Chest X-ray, PA view. Patient: 51 years old, sex M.
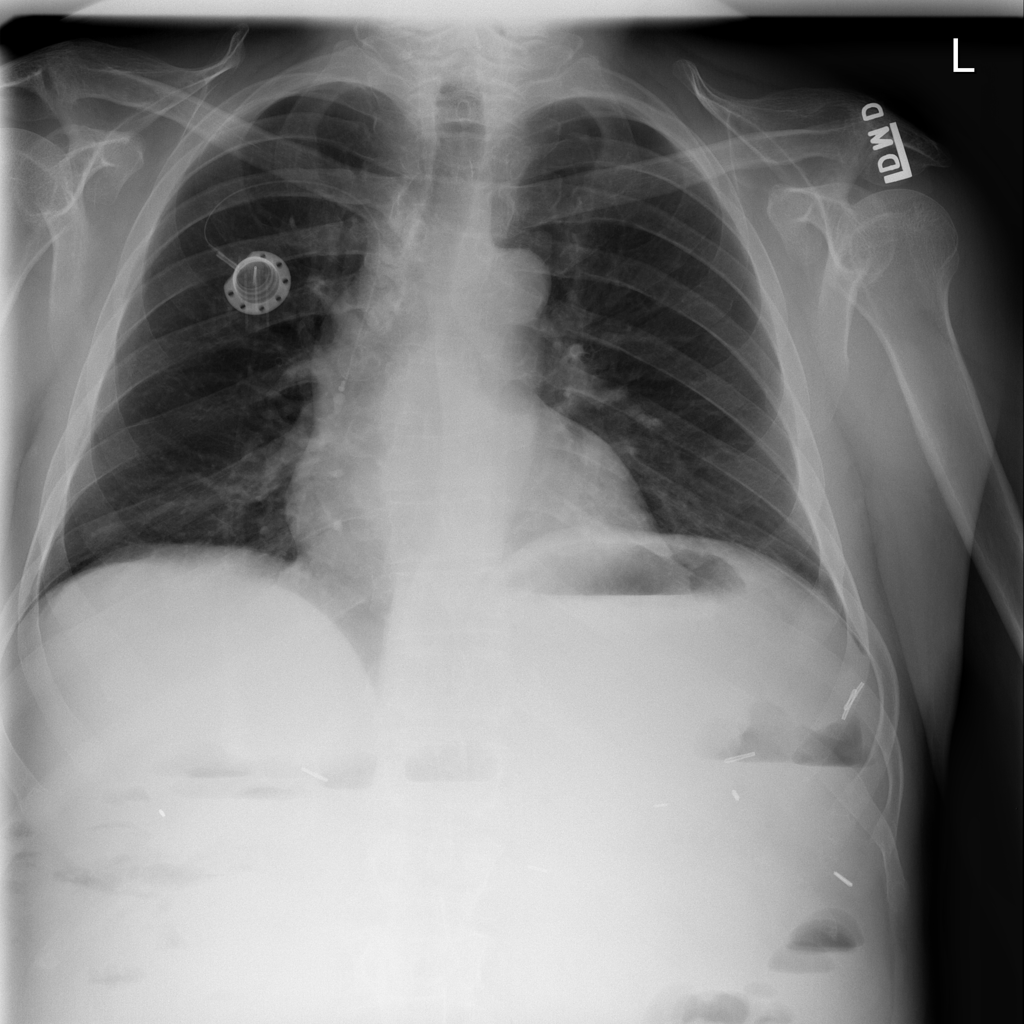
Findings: No Finding